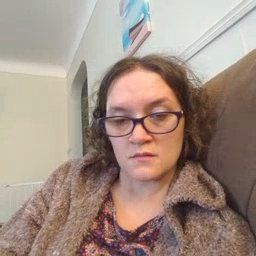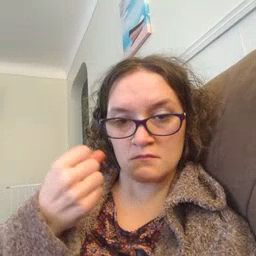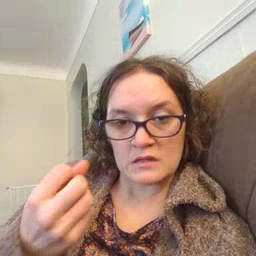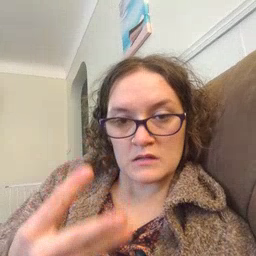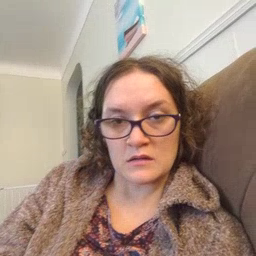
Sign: many